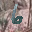
Label: 6